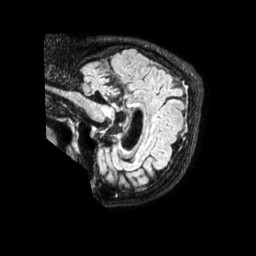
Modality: FLAIR
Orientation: sagittal
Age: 66
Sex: female
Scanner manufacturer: philips
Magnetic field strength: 1.5 T
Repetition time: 4.8 s
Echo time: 0.3364 s